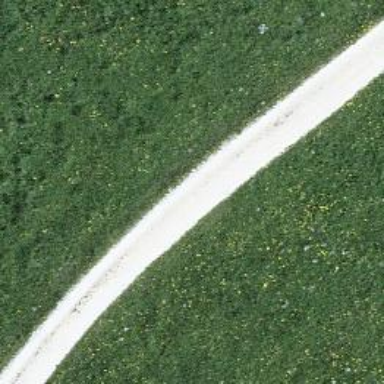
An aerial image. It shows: Unpaved track with grade2 surface.